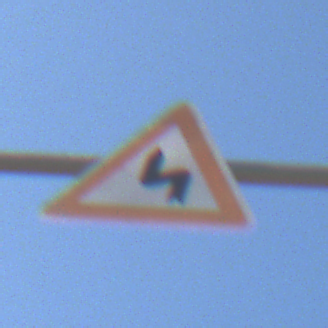
Verkehrszeichen: DoppelkurveZunaechstLinks
Umgebung: Outdoor, Suburban
Tageszeit: MorningAfternoon
Wetter: PartlyCloudy
Licht: Natural
Jahreszeit: NotSpecified
Kontrast: HighContrast